Question: I got this site in chrome the top right menu has question marks after every li except the last. This does not appear in any other browser....

What is causing the question marks?
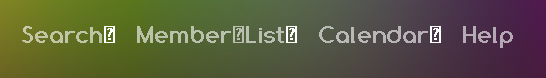
Answer: try some other font (other than Comfortaa) will fix the issue.